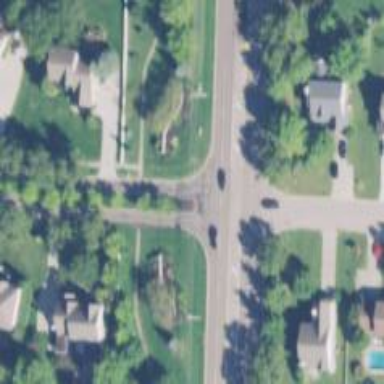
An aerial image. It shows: Crossing road.